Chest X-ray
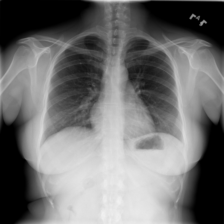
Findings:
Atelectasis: negative
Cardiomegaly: negative
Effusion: negative
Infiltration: negative
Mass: negative
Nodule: negative
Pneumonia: negative
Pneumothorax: negative
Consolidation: negative
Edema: negative
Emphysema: negative
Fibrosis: negative
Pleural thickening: negative
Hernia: negative